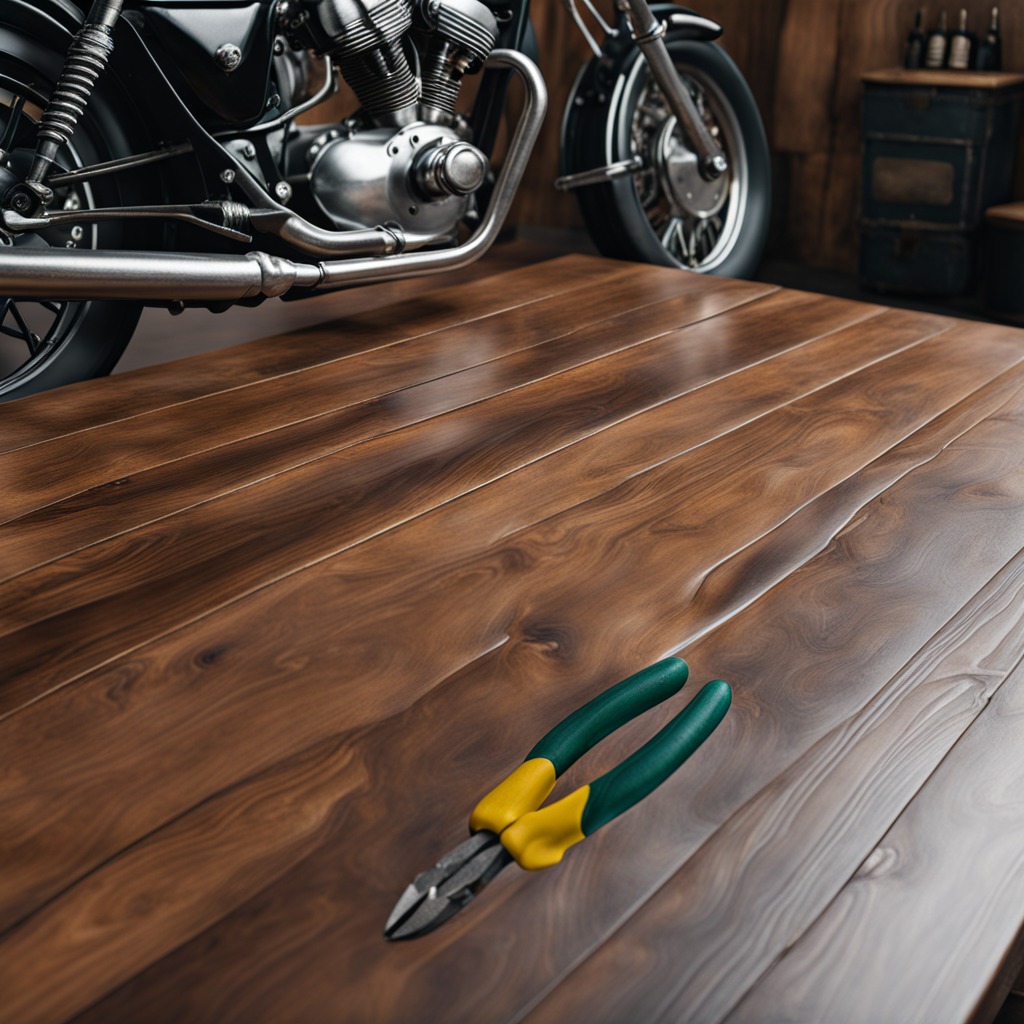
A plier lies on the oil-spilled wooden table in a vintage motorcycle garage.